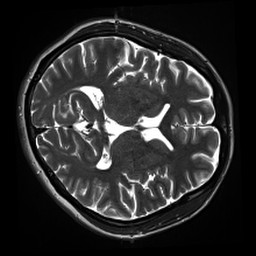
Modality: inplaneT2
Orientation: axial
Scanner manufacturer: siemens
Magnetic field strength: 3 T
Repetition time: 11 s
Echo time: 0.059 s